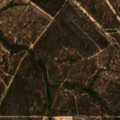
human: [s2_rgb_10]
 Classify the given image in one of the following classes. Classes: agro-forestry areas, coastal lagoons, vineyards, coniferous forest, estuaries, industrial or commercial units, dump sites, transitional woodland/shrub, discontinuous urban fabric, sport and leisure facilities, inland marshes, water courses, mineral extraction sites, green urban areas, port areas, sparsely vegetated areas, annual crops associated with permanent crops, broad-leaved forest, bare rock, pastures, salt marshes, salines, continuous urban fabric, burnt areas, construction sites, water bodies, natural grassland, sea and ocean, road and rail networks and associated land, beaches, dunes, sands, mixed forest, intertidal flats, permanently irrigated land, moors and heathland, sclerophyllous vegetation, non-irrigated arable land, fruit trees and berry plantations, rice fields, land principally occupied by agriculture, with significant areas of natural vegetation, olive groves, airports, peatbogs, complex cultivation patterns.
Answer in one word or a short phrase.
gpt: broad-leaved forest, transitional woodland/shrub